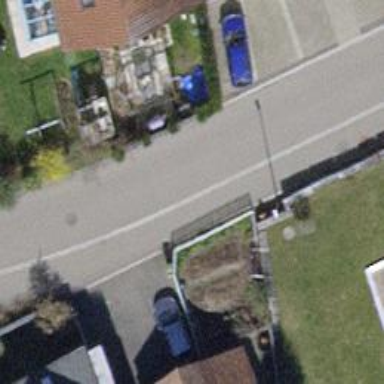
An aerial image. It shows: Wooden fence.